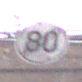
Verkehrszeichen: EndeGeschwindigkeit80
Umgebung: Outdoor, Urban
Tageszeit: MorningAfternoon
Wetter: Overcast
Licht: Natural
Jahreszeit: NotSpecified
Kontrast: LowContrast